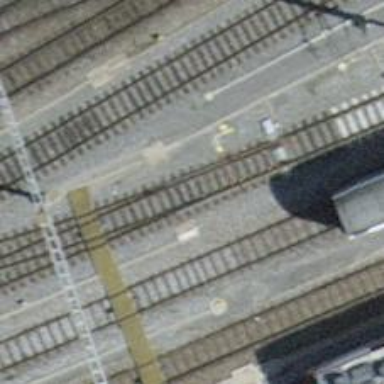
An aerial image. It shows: Railway switch.